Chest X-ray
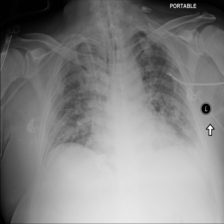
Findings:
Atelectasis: negative
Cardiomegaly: negative
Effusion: negative
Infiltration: negative
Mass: negative
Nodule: negative
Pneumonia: negative
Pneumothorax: negative
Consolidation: negative
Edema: positive
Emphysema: negative
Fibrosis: negative
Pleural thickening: negative
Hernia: negative